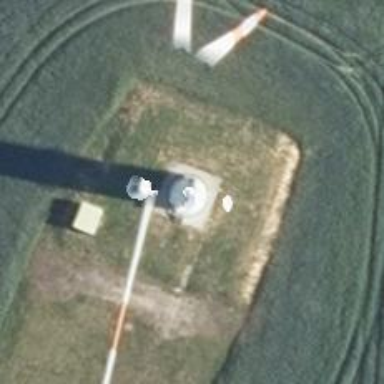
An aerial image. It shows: Wind turbine generating power.